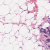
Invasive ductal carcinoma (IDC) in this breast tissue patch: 1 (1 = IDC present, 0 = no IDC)